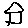
Label: house